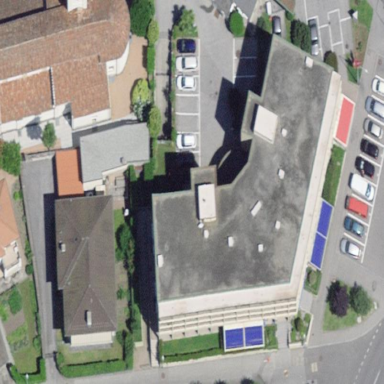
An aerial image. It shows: Commercial building.